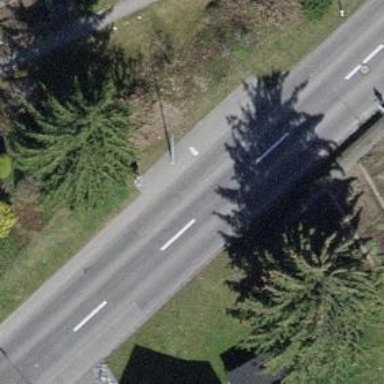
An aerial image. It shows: Bus stop with platform for public transport.